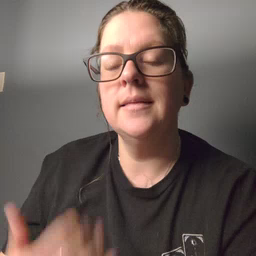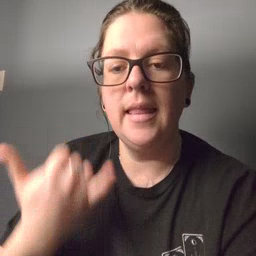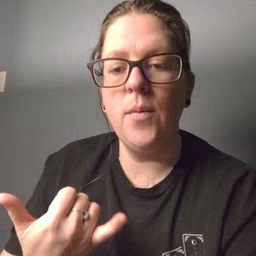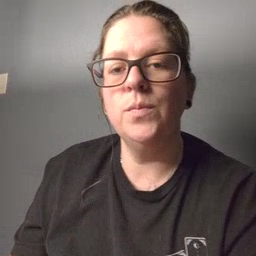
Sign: now